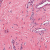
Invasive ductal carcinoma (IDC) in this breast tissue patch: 0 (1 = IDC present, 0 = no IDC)